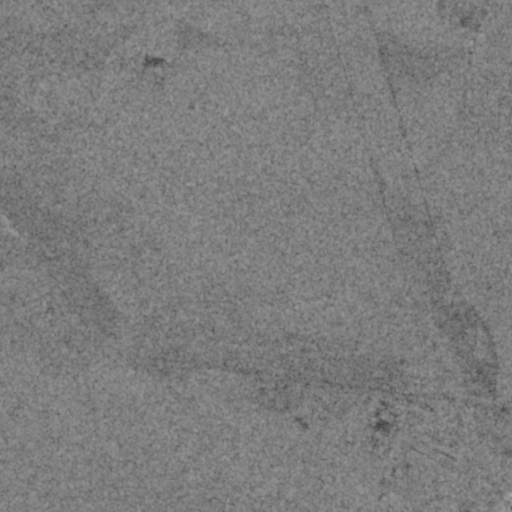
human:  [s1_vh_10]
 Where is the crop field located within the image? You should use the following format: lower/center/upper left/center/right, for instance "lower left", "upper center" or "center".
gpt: The crop field is located in the left of the image.
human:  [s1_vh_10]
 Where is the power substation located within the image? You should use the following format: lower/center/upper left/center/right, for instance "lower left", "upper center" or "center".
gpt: The power substation is located in the lower right of the image.
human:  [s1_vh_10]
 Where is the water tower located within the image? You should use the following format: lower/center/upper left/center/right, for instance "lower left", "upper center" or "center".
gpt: The water tower is located in the lower right of the image.
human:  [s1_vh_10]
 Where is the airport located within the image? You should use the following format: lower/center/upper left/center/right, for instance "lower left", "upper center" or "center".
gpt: There is no airport in the image.

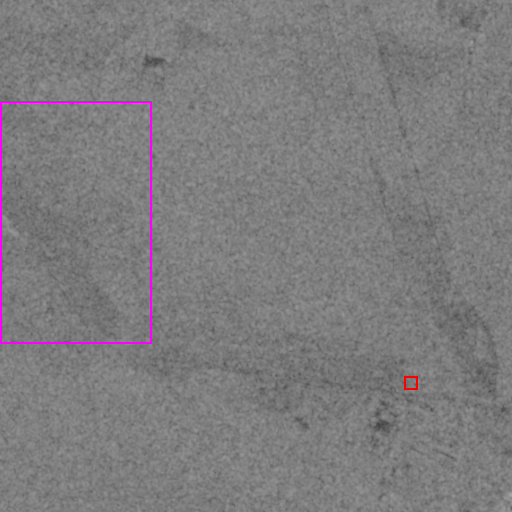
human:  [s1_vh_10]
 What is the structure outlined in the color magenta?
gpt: The structure outlined in magenta is a crop field.
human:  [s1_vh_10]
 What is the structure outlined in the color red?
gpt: The structure outlined in red is a power substation.
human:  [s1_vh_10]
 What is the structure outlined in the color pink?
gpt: There is no pink outline.